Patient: sex M, age 36
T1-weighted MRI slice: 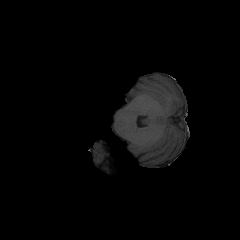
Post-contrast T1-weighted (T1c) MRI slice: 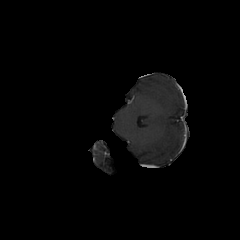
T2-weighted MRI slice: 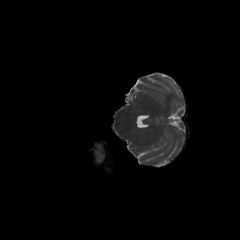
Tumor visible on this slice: no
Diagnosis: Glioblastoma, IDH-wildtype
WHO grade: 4